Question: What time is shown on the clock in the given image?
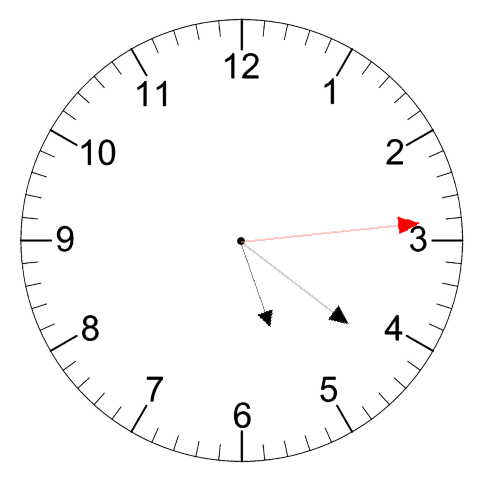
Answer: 05:21:14